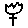
Label: flower